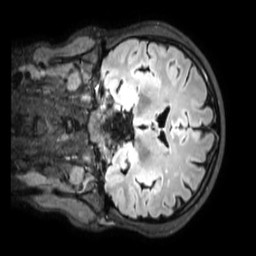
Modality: FLAIR
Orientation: coronal
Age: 29
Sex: female
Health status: healthy
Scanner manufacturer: philips
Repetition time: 4.8 s
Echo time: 0.2813 s